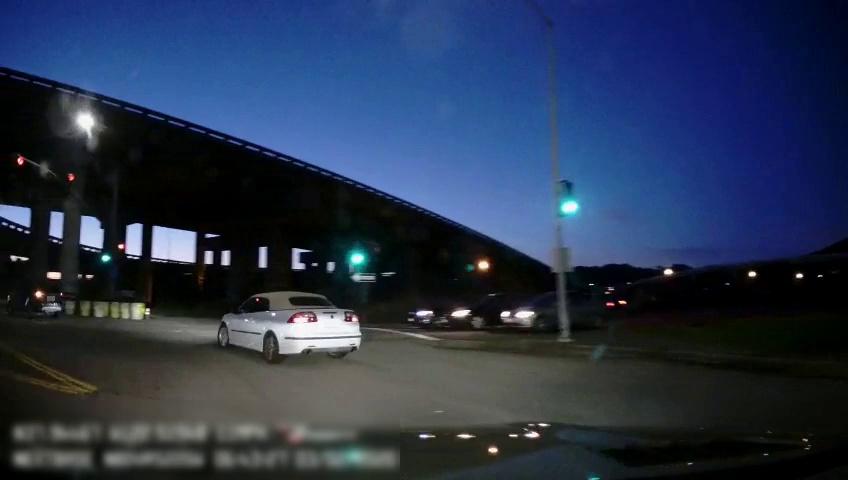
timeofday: Night
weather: Other
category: Drivable Space
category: Vehicles | Car
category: Vehicles | Car
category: Vehicles | Car
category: Vehicles | Car
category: Vehicles | SUV
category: Lanes | Alternate Lane
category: Lanes | Alternate Lane
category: Traffic | Lights
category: Traffic | Lights
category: Traffic | Signs
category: Traffic | Lights
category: Traffic | Lights
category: Traffic | Signs